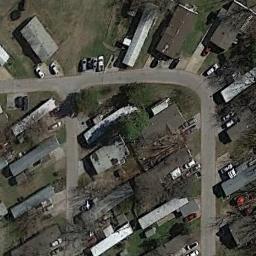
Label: mobile_home_park